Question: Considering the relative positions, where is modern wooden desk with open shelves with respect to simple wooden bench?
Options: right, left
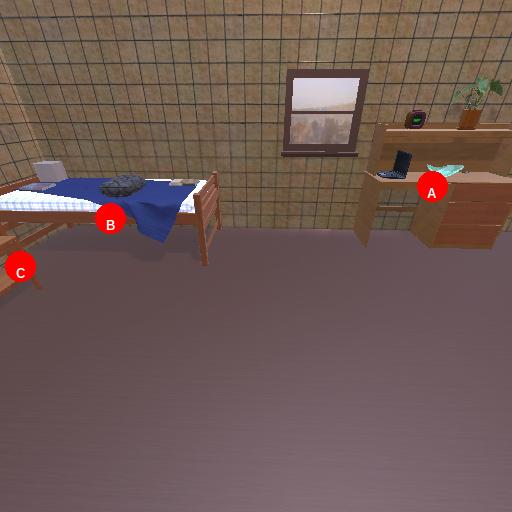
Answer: right